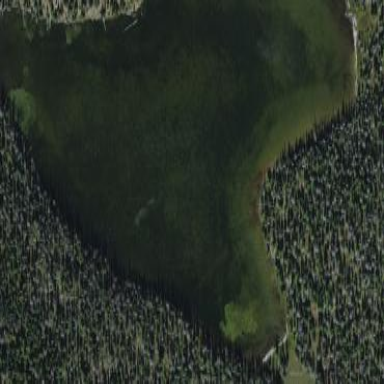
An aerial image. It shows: Serene lake surrounded by nature.